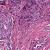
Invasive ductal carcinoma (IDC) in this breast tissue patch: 0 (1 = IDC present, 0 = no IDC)